Question: I have an asp:table and I am dynamically adding data in it. Now depending on certain conditions I want cells to have different heights. I am getting different heights of cells but the problem is cells are not starting from the same base.
I am attaching the image below of what I am getting:

Now in the image all cells are starting from different bases but I want that they all should start from the bottom line. Actually I am trying to make a graph with the help of asp:table
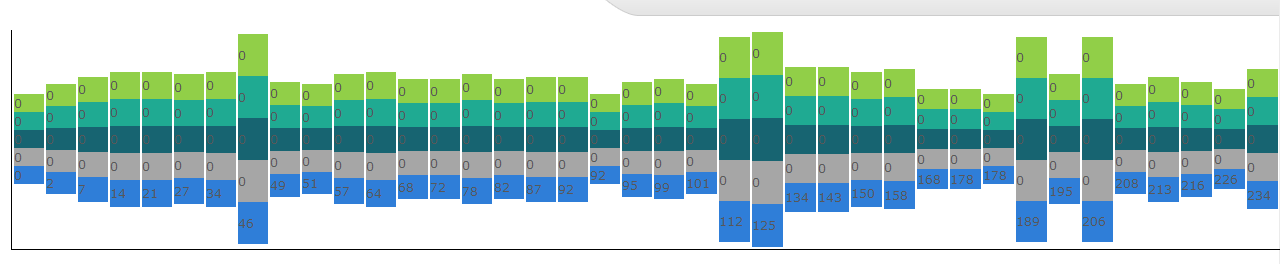
Answer: Impossible to say without seeing your HTML, but this isn't really what tables are for.
You should really use '<DIV>'s or an 'inline-block' style element.
However, I assume you tried style 'vertical-align: bottom;' on the containing '<tr>' element?